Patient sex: M
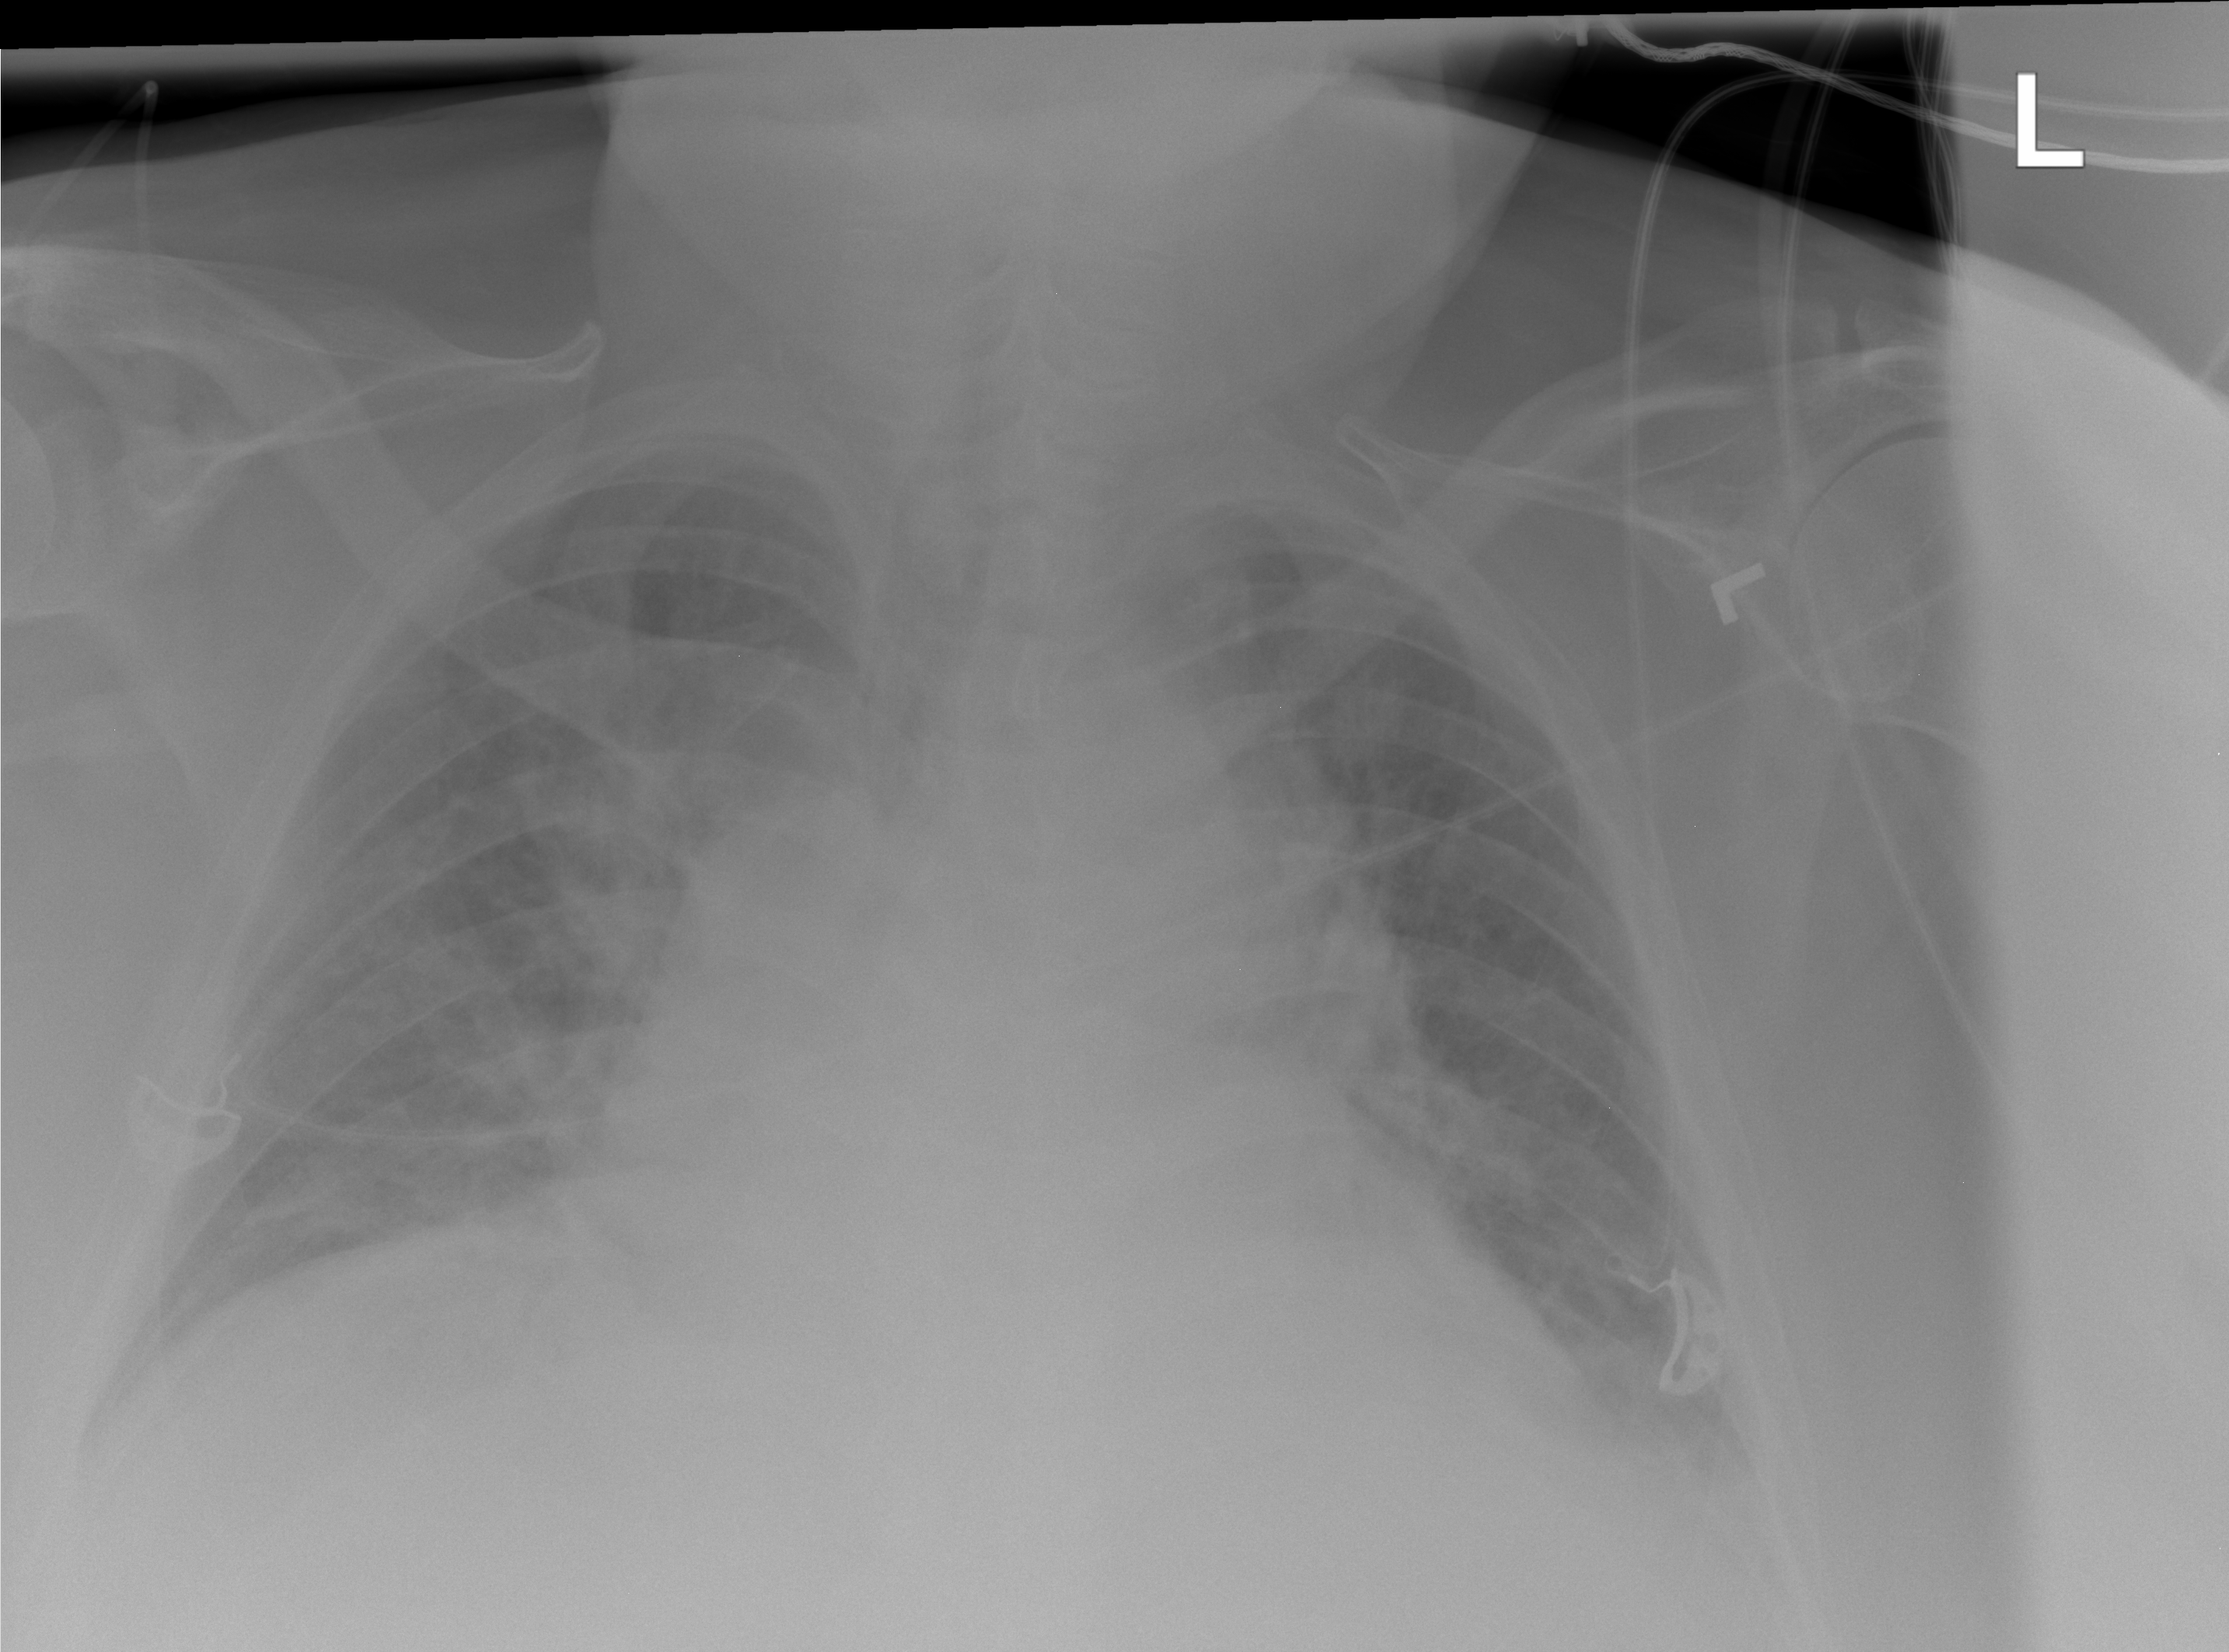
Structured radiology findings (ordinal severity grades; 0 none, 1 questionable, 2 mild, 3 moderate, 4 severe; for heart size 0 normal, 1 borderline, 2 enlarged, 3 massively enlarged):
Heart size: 2
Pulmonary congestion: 0
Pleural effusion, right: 1
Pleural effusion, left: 2
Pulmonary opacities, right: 0
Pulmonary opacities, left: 0
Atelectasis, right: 2
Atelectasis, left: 2